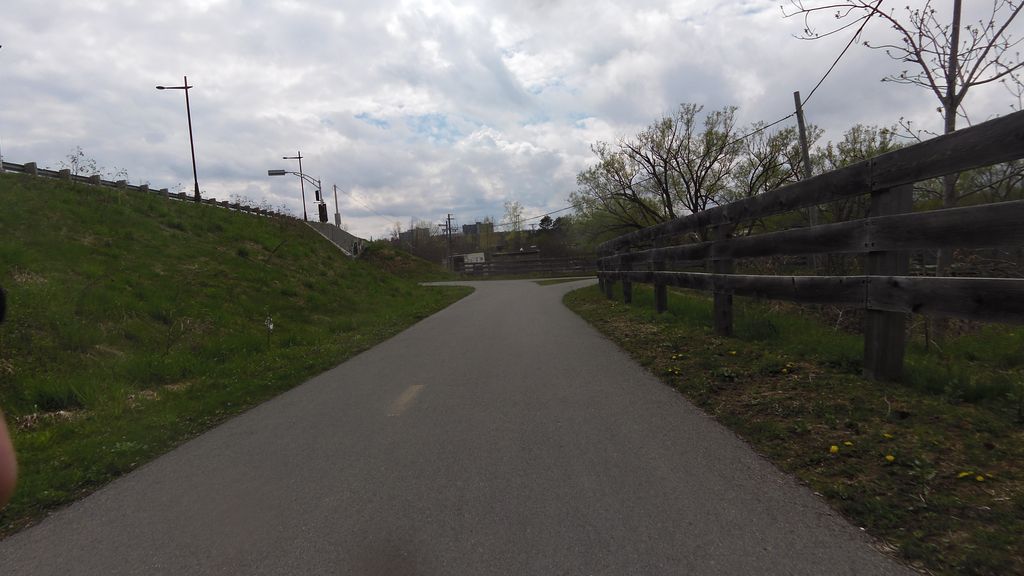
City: ottawa-gatineau